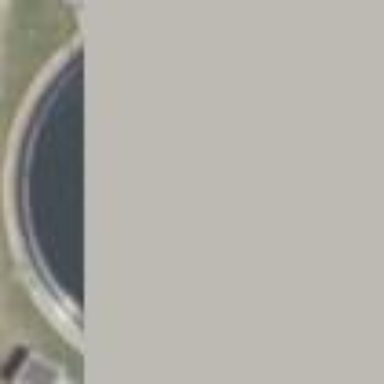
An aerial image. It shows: Image of wastewater.